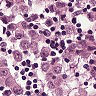
Metastatic tissue present: yes